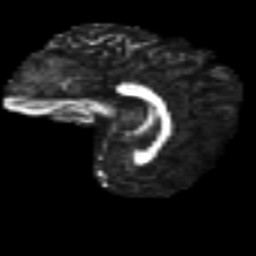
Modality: FA
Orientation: sagittal
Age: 26
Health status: ill
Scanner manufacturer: philips
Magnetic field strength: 3 T
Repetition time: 9 s
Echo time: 0.127 s